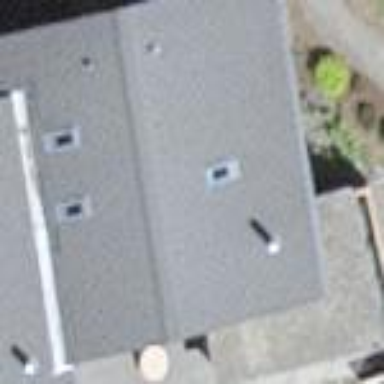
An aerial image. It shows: Simple house.